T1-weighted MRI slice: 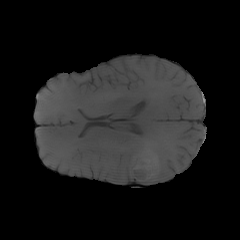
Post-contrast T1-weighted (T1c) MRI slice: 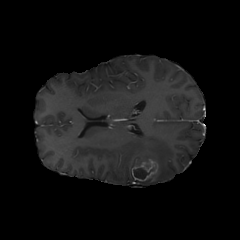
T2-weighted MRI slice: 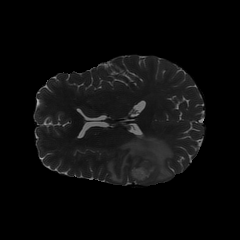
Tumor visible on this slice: yes